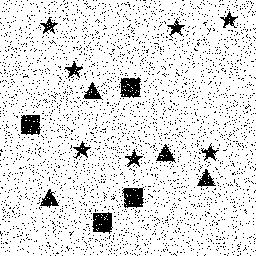
Squares: 4
Triangles: 4
Stars: 7
Total shapes: 15